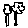
Label: flower